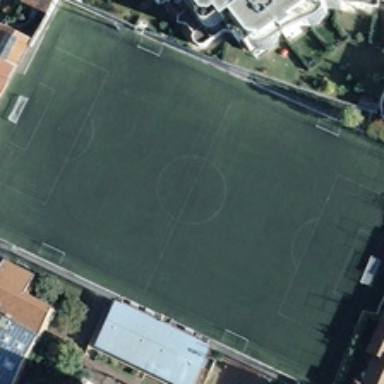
Some buildings and trees are around a football field .